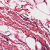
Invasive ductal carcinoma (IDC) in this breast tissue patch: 0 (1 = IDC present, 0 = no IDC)